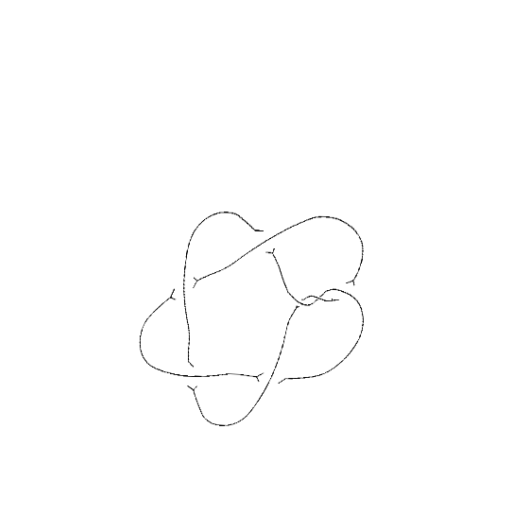
Crossing number: 7